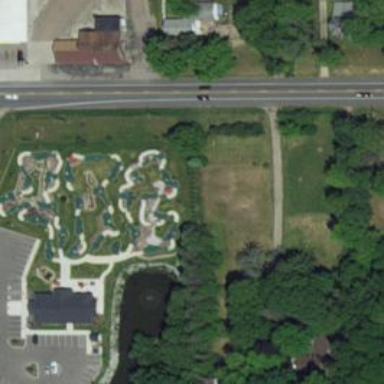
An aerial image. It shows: Miniature golf course.